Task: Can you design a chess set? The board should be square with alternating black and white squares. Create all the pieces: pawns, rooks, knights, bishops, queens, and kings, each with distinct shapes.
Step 1911:
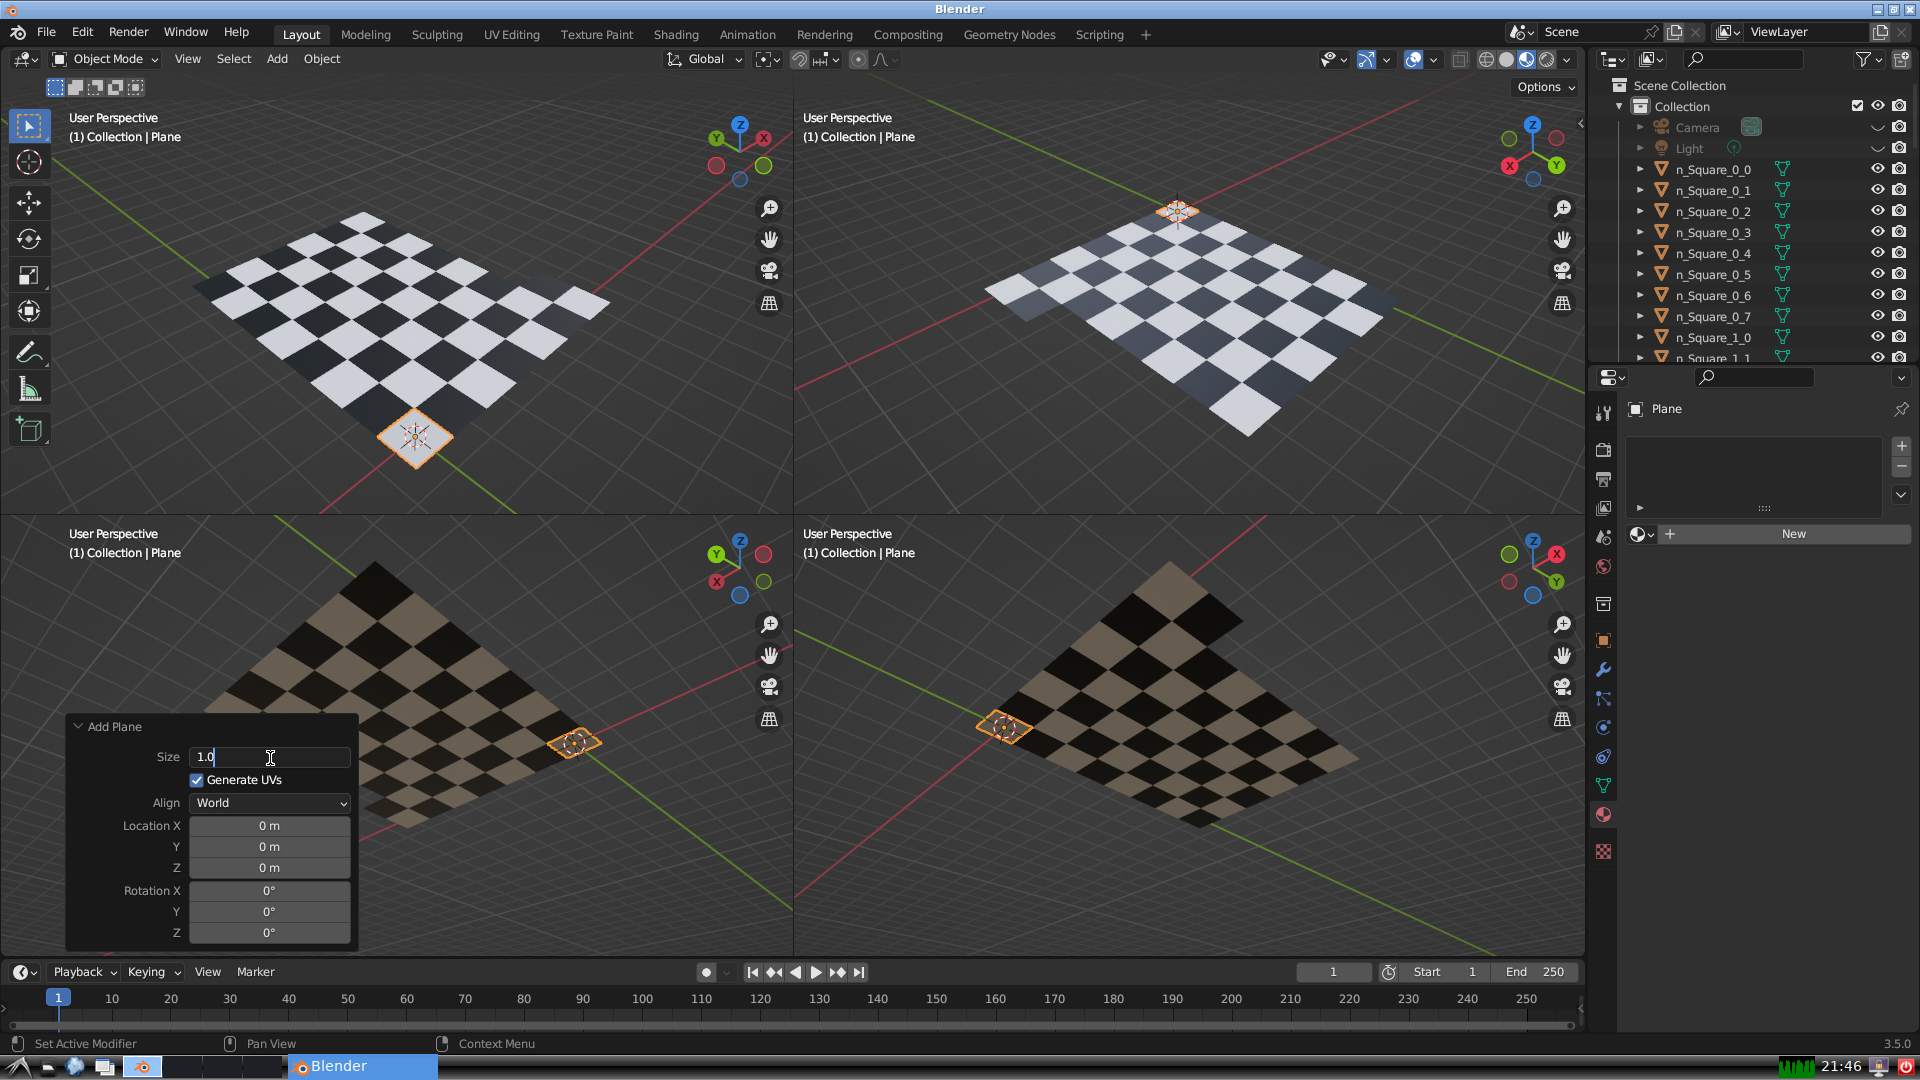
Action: {"key_press": ['Return']}